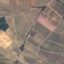
Land use / land cover class: PermanentCrop